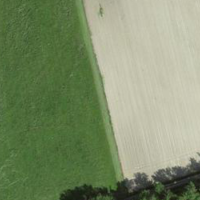
EUNIS habitat code: 52
Species observed at this site:
Cornus sanguinea